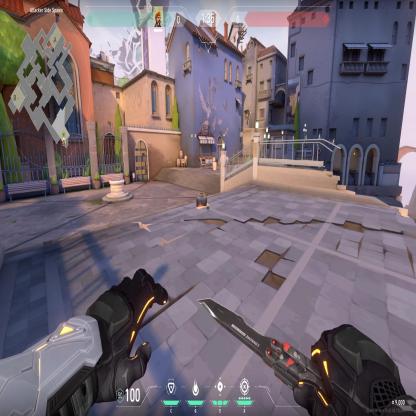
Label: dropped spike